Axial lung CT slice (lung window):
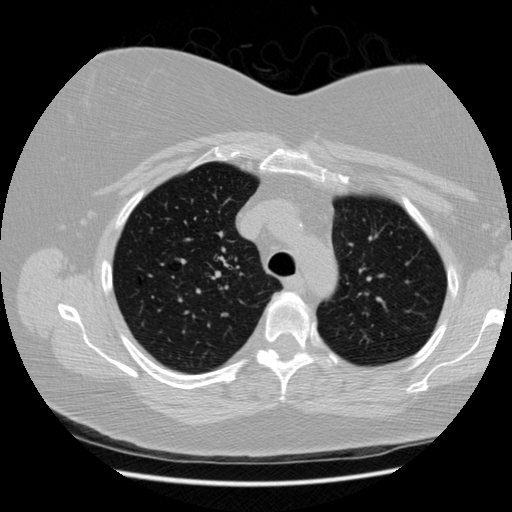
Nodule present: no